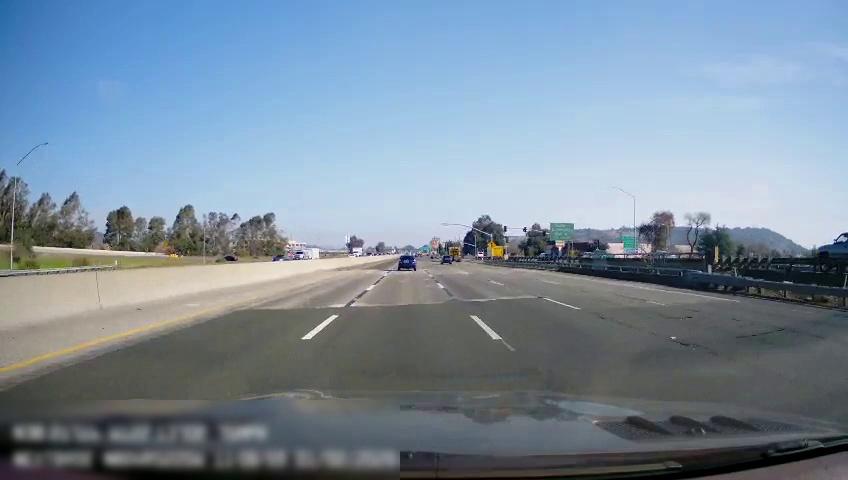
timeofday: Day
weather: Sunny
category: Drivable Space
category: Vehicles | Car
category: Vehicles | Other LV
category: Vehicles | SUV
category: Vehicles | SUV
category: Vehicles | Car
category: Vehicles | SUV
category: Lanes | Current Lane
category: Lanes | Alternate Lane
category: Lanes | Current Lane
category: Lanes | Alternate Lane
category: Lanes | Alternate Lane
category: Lanes | Alternate Lane
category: Traffic | Signs
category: Traffic | Signs
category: Traffic | Signs